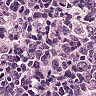
Metastatic tissue present: no